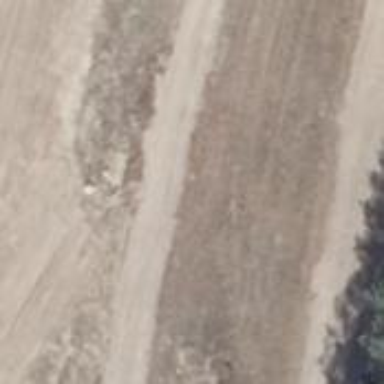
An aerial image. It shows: Sandy track with tracktype of grade5.